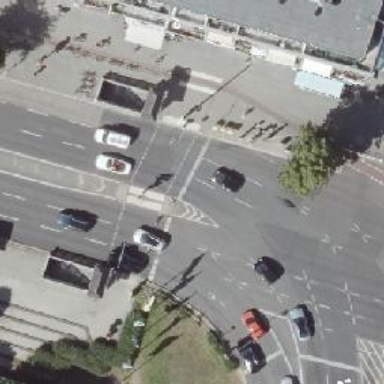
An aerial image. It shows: Footway located on traffic island.